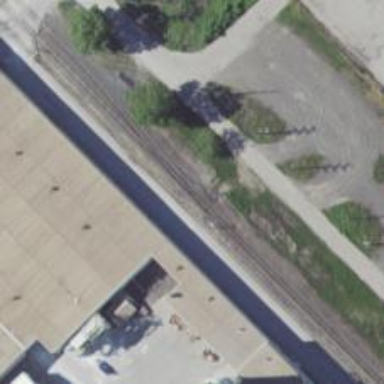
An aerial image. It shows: Railway siding for service.